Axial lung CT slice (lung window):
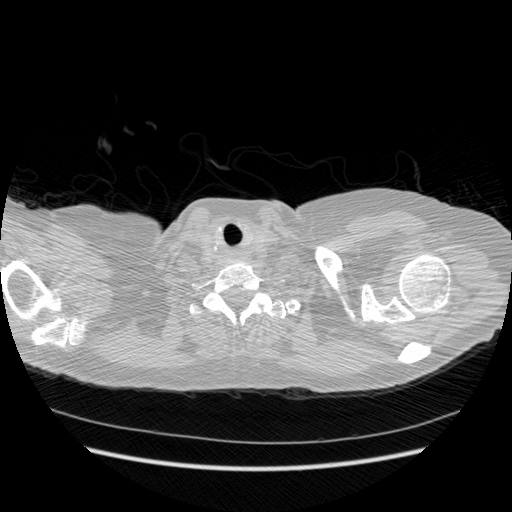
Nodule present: no